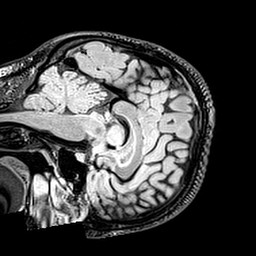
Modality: T2w
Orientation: sagittal
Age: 25
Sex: female
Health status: healthy
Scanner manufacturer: siemens
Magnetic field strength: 3 T
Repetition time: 5 s
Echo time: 0.396 s